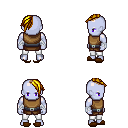
a pixel art fantasy rpg character, male body template, dark elf, purple skin, leather chest armor, white pants, blonde long mohawk hairstyle, white cloth bandages, brown slippers, four views (front, back, left, right), 2x2 character sprite sheet, small pixel art, hard edges, no anti-aliasing